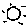
Label: sun